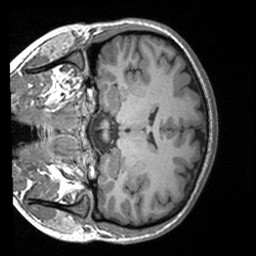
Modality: T1w
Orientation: coronal
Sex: female
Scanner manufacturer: siemens
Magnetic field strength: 3 T
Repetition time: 1.9 s
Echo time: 0.00252 s